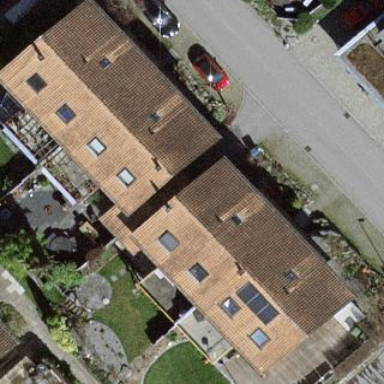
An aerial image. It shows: Gabled building with roof made of brown roof tiles. The roof is oriented along the building.